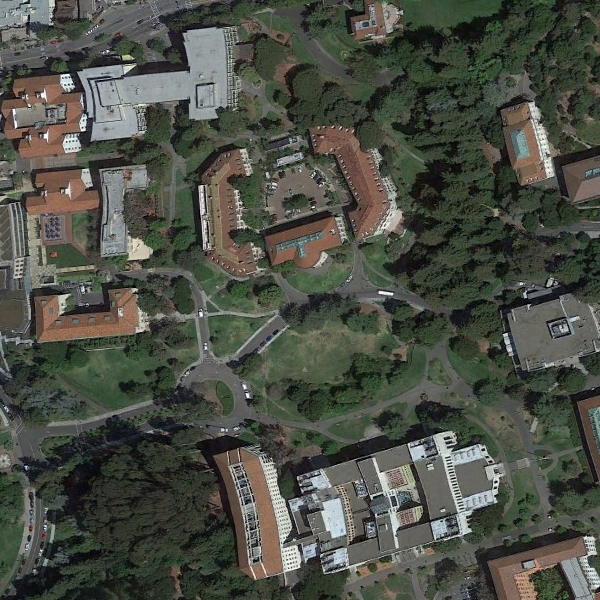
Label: School